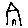
Label: house